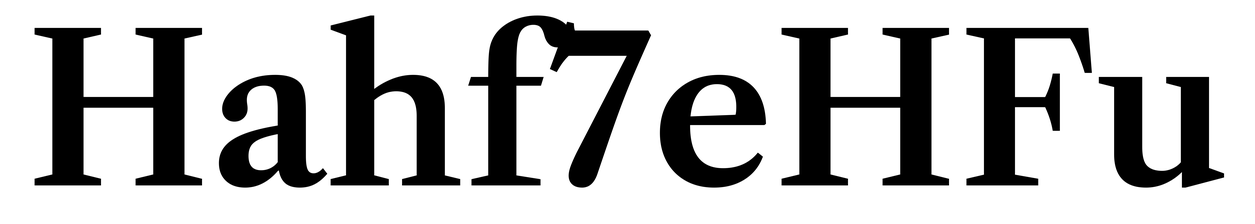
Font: LibreCaslonText_SemiBold